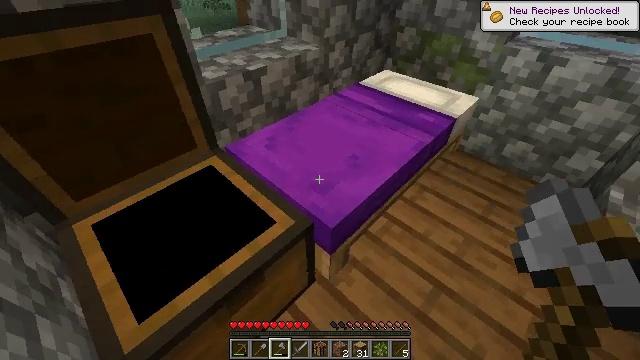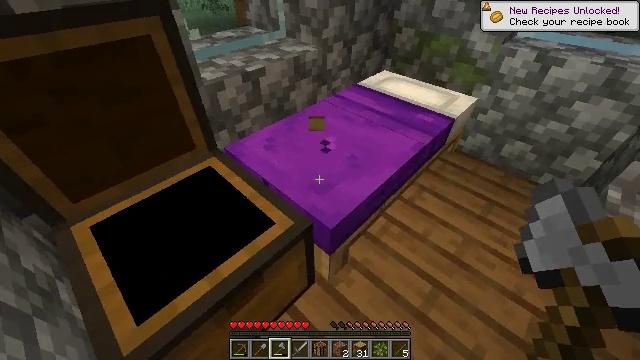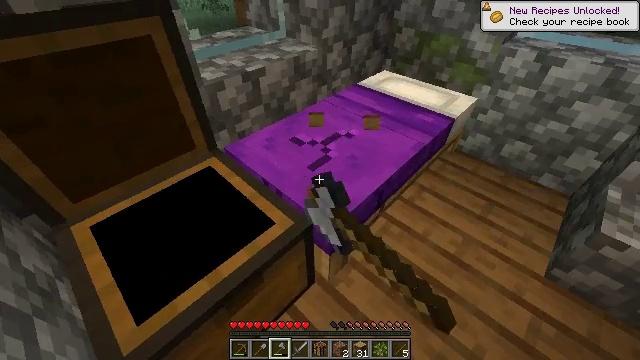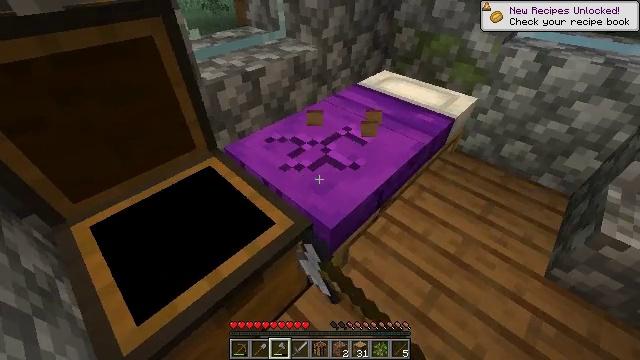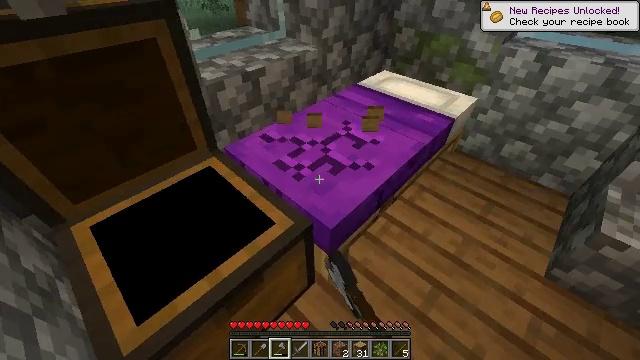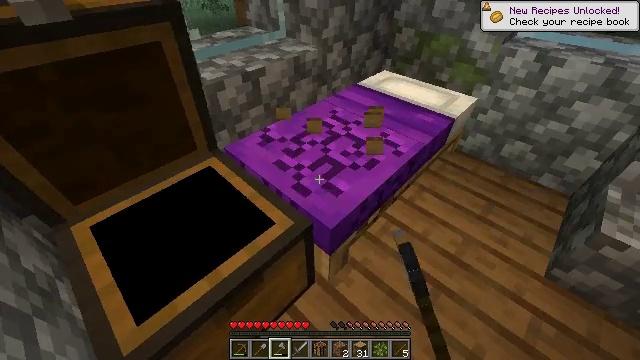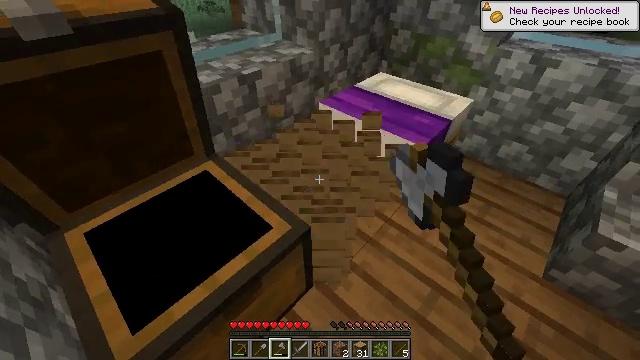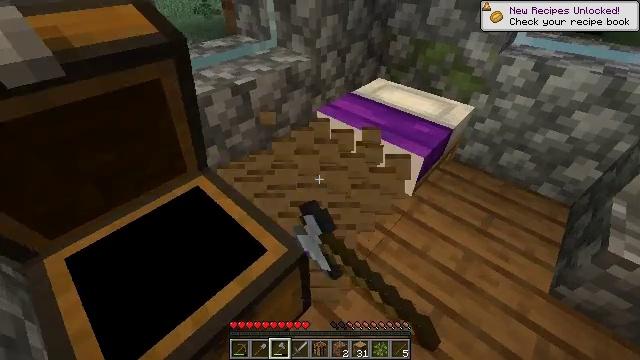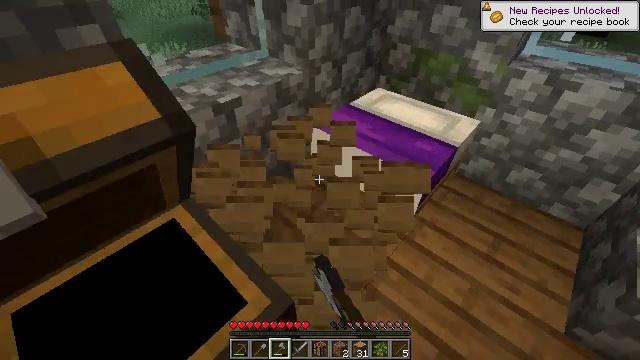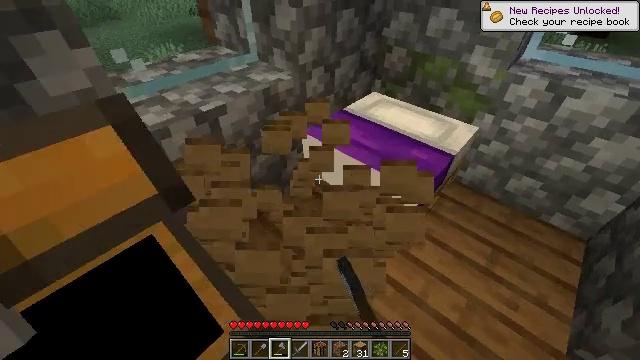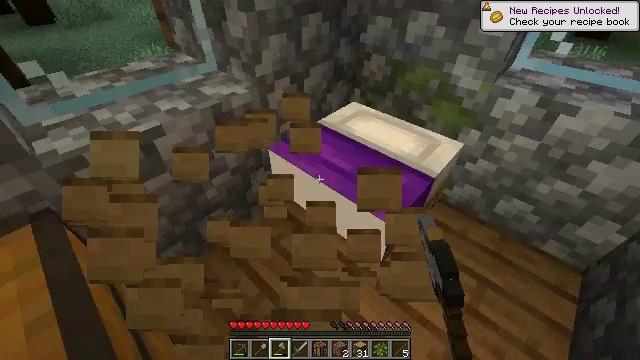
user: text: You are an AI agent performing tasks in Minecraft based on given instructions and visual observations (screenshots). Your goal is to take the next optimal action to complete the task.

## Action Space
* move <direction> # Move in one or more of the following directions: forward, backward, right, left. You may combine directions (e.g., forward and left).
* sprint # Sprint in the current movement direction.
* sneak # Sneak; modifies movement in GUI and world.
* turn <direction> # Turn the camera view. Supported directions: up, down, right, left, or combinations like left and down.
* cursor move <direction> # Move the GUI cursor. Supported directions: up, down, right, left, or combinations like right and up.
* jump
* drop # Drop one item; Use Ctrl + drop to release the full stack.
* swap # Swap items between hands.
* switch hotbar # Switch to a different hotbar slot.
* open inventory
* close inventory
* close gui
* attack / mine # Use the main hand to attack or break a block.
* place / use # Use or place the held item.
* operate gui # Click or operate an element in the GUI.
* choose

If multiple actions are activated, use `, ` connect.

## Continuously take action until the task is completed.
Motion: motion action
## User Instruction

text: Disassemble the purple bed for relocation.
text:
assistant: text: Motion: attack / mine
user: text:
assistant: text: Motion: attack / mine
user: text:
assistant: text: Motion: attack / mine
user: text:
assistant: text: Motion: attack / mine
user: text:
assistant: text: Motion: attack / mine
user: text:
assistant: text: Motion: move forward, attack / mine
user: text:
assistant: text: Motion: move forward, attack / mine
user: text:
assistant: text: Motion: move forward and move right, attack / mine
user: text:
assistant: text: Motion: move forward and move right
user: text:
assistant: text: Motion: move forward and move right
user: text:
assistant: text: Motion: no_op